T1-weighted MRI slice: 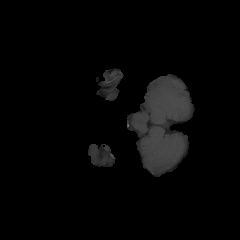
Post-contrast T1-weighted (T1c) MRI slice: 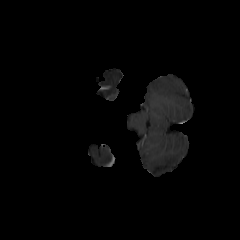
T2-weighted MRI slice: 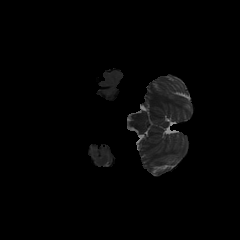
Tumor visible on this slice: no